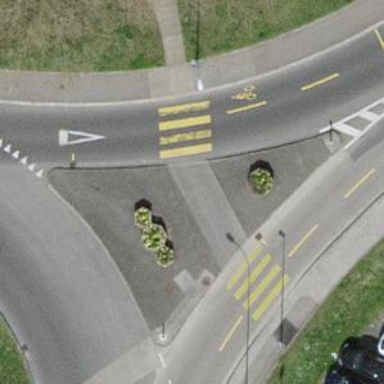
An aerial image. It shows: Marked zebra crossing on the road.